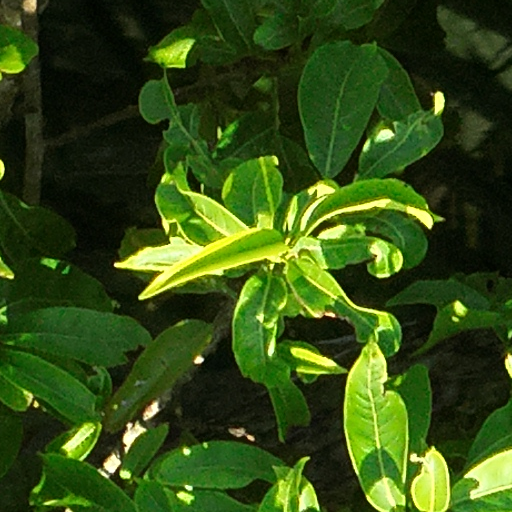
Species: Pouteria stipitata
GBIF accepted scientific name: Pouteria stipitata
Crown area (m\u00b2): 124.925